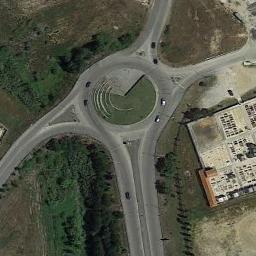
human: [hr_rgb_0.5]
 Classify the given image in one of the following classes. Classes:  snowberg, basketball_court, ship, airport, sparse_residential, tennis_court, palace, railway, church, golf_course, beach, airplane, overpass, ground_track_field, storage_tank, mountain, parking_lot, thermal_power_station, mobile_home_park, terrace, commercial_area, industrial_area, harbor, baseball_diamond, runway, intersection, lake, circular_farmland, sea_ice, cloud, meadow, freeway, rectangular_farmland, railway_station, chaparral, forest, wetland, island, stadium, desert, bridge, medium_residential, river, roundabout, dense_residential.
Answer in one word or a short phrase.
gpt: roundabout